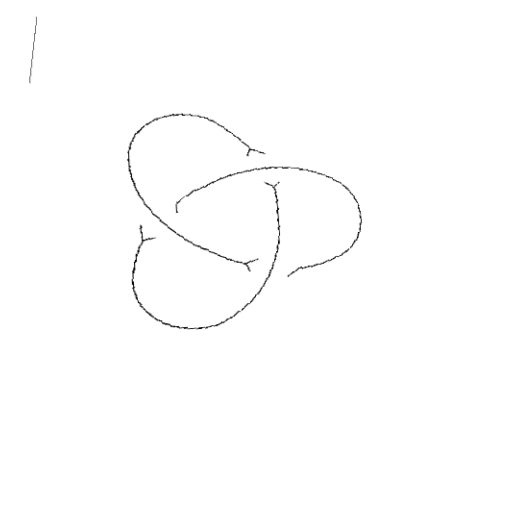
Crossing number: 3